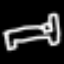
Label: bed